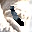
Label: 1